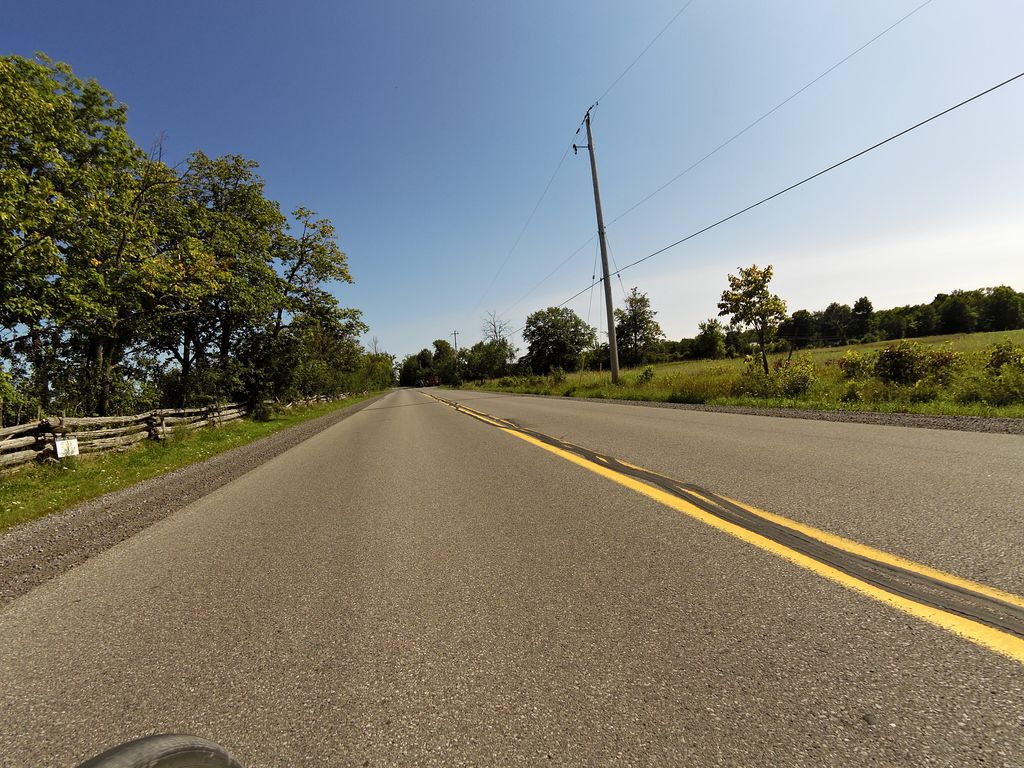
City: ottawa-gatineau